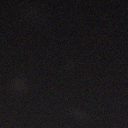
Screen state: off